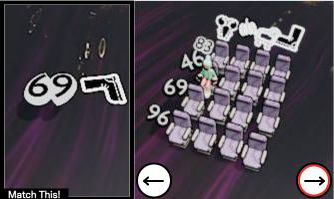
Task: seats
Answer: no